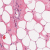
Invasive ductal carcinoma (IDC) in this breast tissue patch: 0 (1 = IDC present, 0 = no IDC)